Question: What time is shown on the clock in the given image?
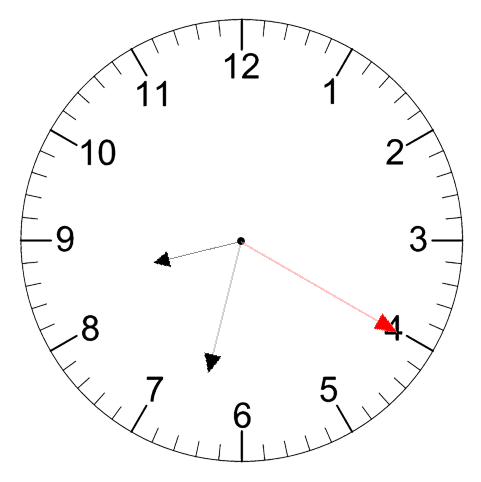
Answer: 08:32:20